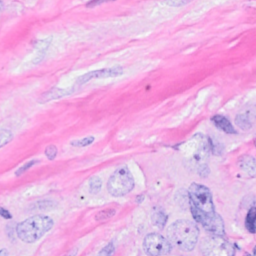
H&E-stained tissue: Breast